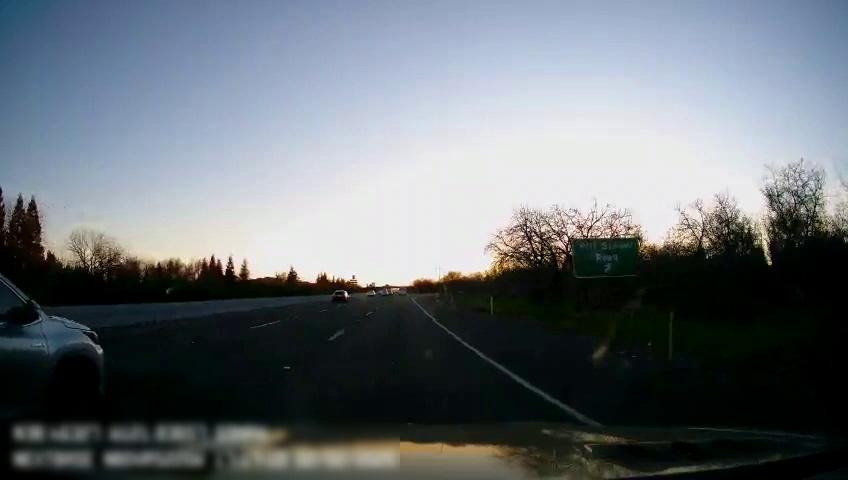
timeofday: Dusk/Dawn/Twilight
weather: Sunny
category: Drivable Space
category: Vehicles | Car
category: Vehicles | SUV
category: Lanes | Current Lane
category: Lanes | Alternate Lane
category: Lanes | Alternate Lane
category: Traffic | Signs